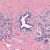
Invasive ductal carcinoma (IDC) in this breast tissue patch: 0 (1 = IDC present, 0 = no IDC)